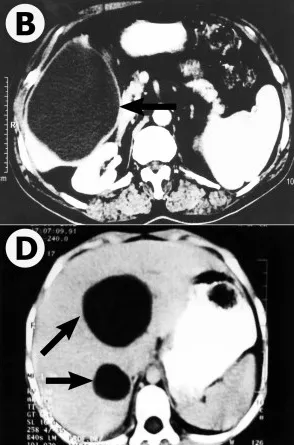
Photographs of transverse computed tomography scan through the liver showing cystic hydatid lesions. Figs. A, B, C, and D refer to case one to four, respectively. Arrows indicate the hydatid cyst.
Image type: radiology (ct)